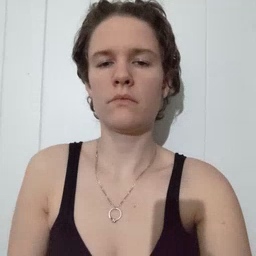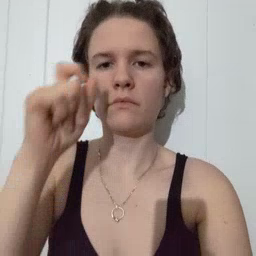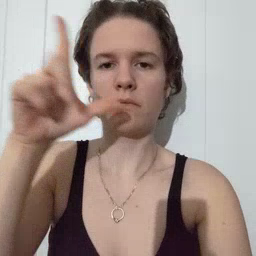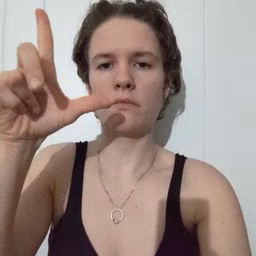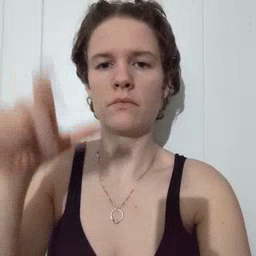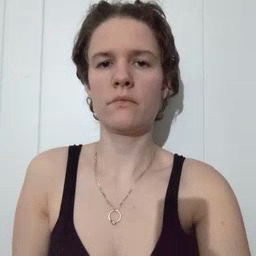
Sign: wake